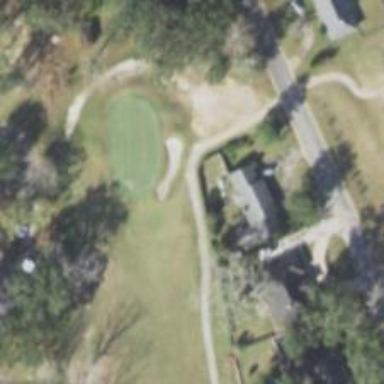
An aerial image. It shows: Service road used as golf cart path.